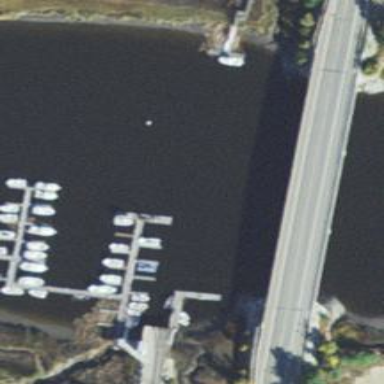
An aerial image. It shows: Man-made pier.